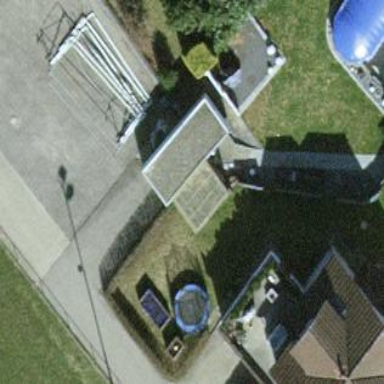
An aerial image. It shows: Garage.